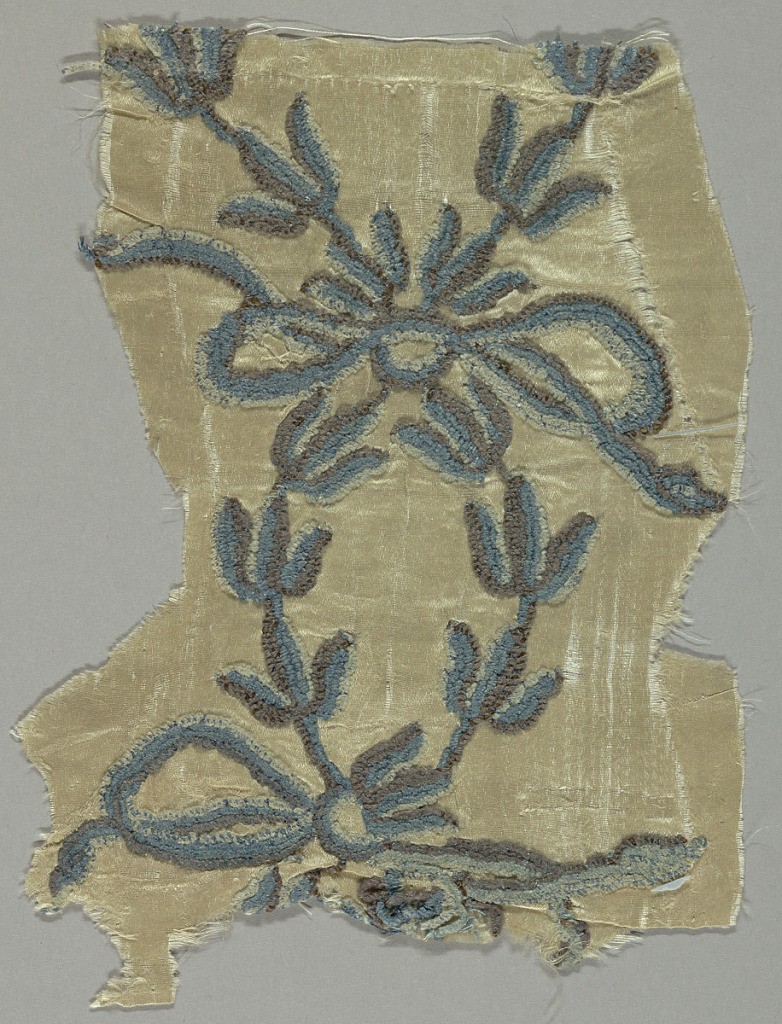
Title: Textile
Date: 1750
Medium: silk Technique: embroidered in couching stitch on satin weave
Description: White satin with embroidery in three shades of blue chenille in a design of leaves and bowknots.